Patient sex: M
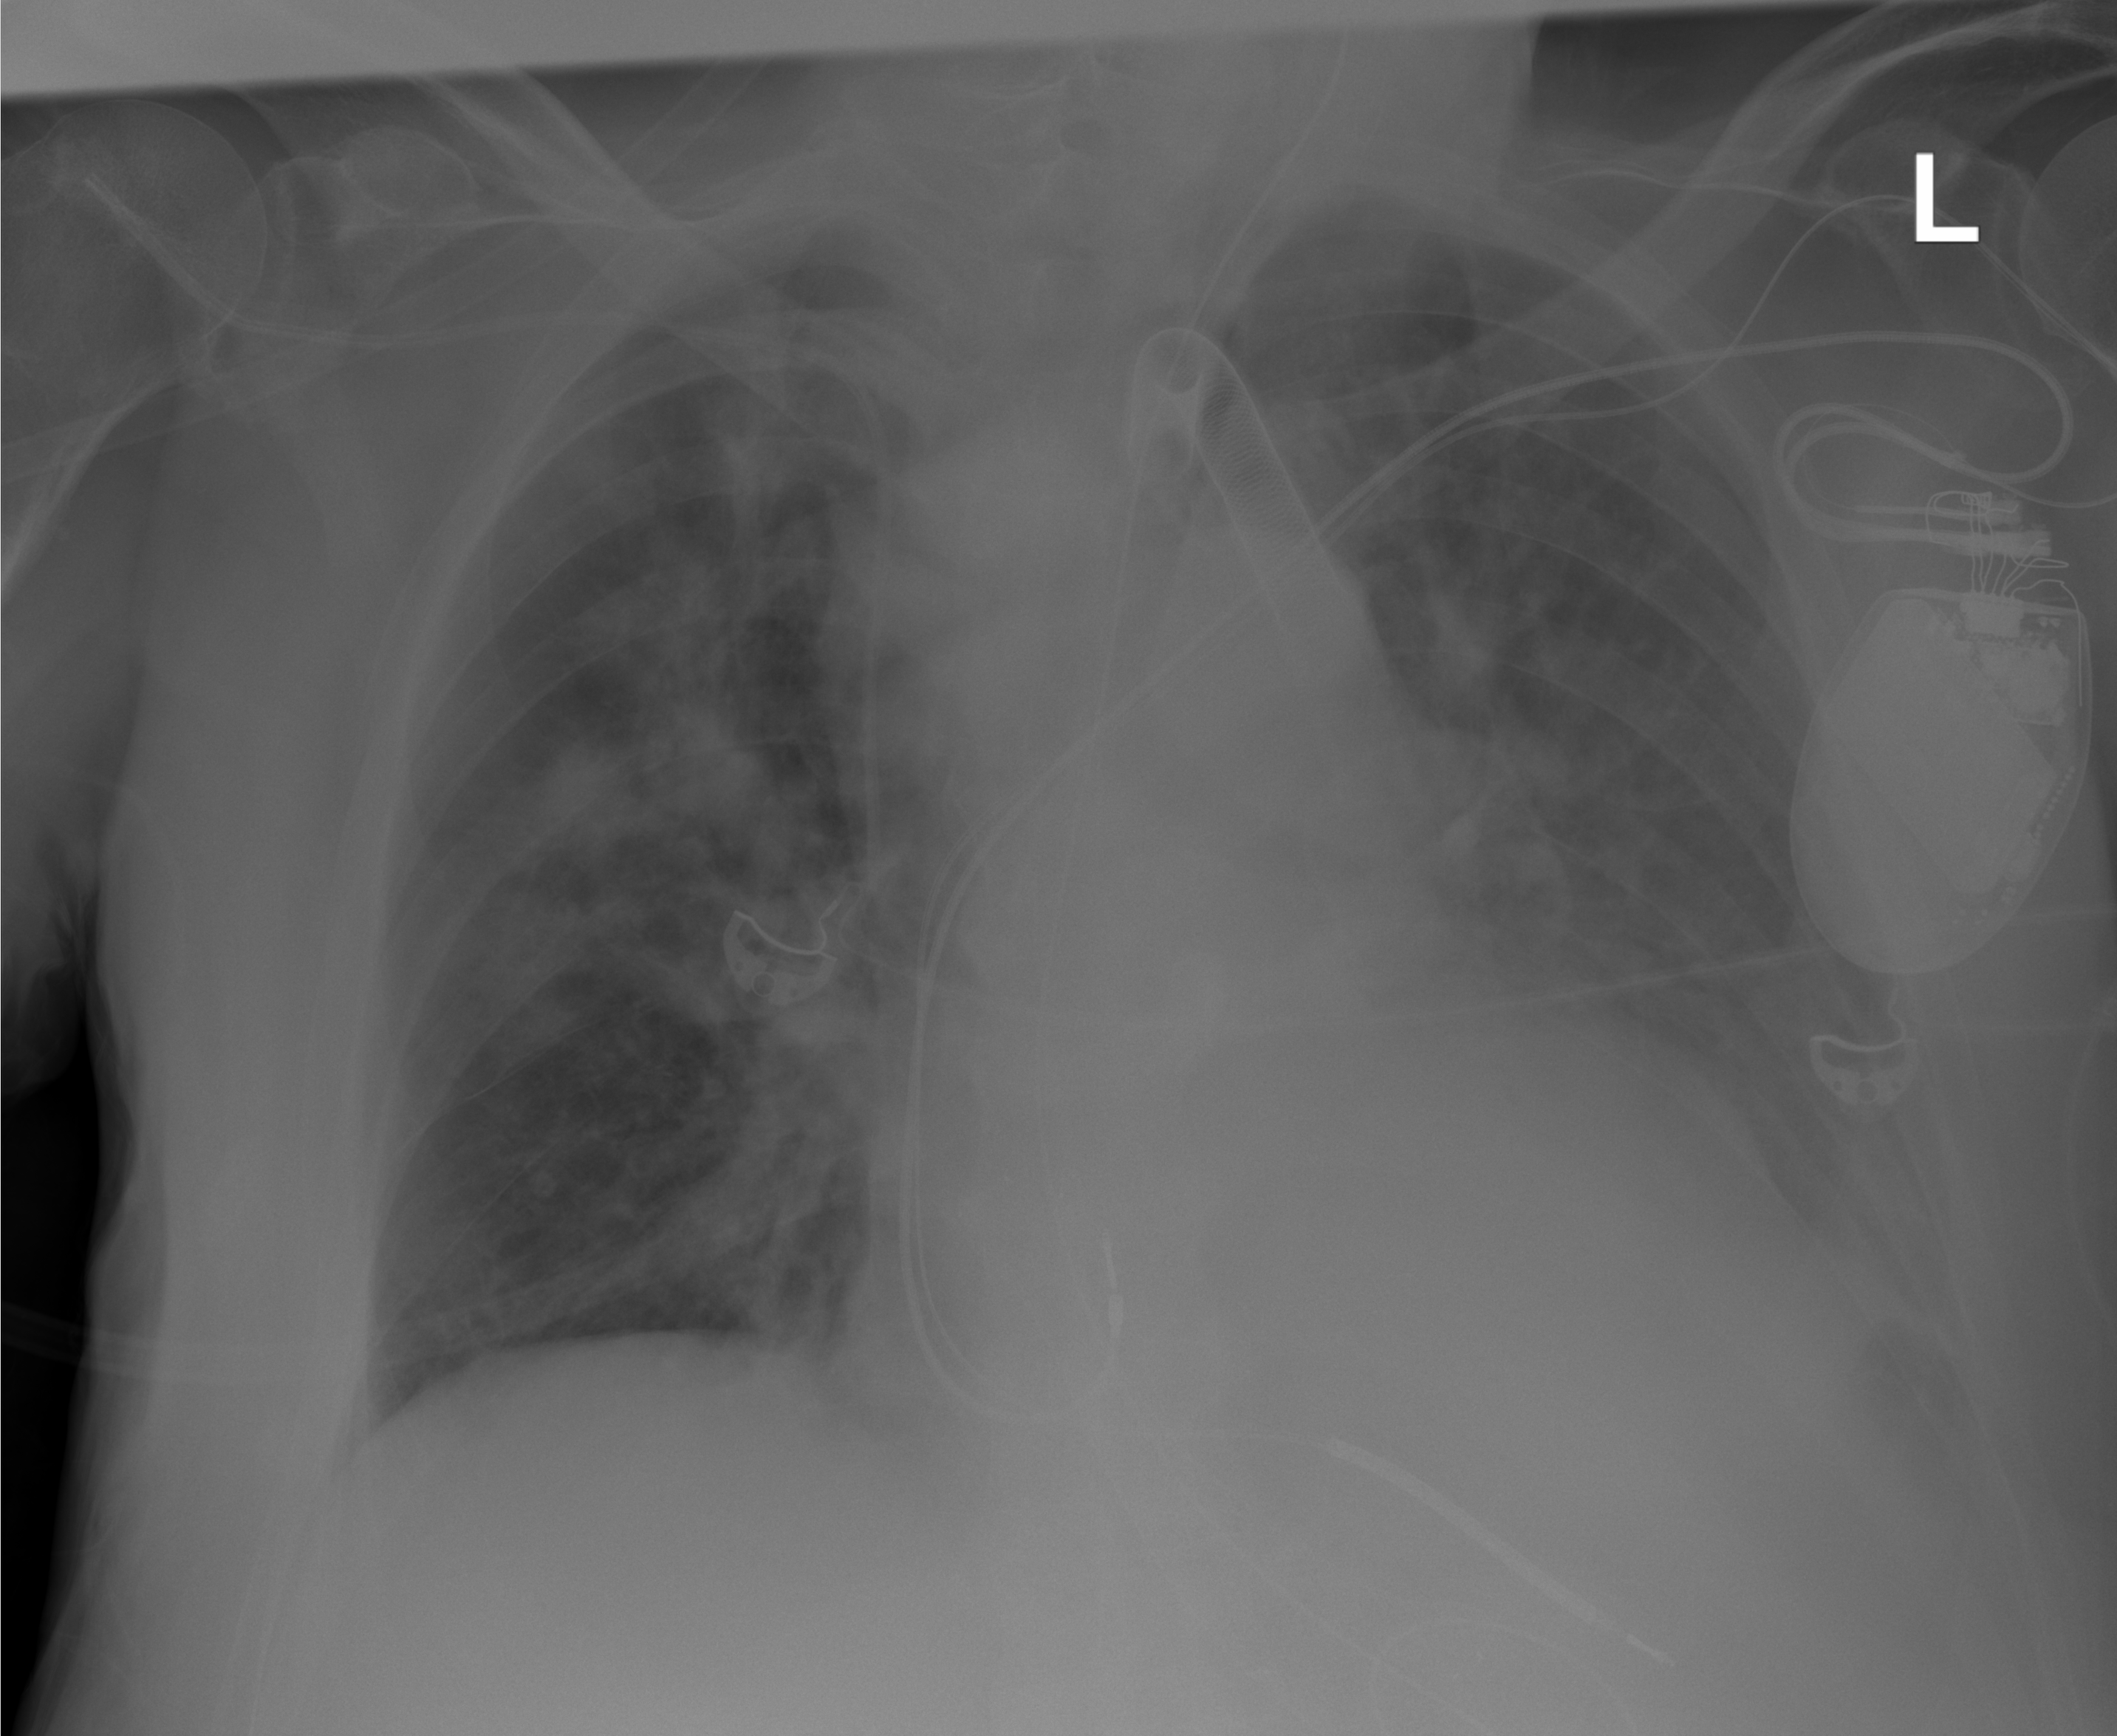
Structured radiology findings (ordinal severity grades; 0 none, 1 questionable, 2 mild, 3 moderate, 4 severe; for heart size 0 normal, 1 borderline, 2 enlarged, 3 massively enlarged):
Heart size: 0
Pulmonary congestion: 2
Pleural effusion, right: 2
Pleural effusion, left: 2
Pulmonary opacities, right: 2
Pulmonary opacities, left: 0
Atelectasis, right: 2
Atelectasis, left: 2